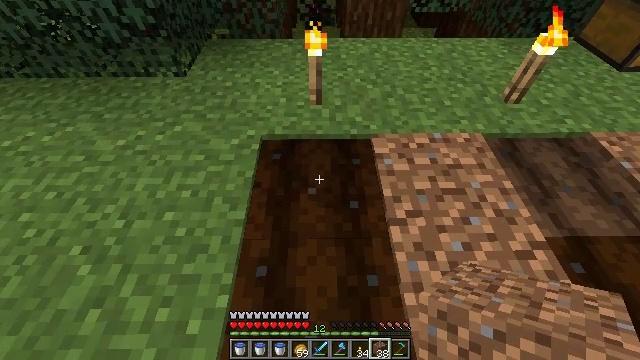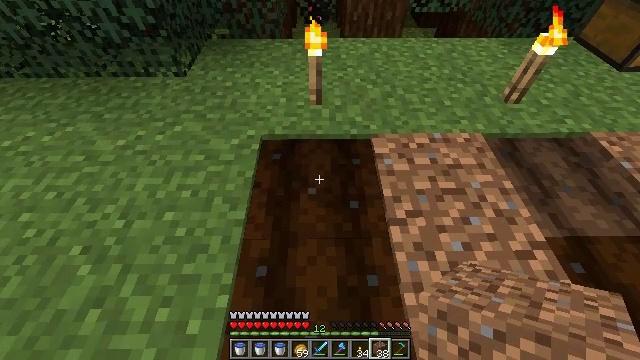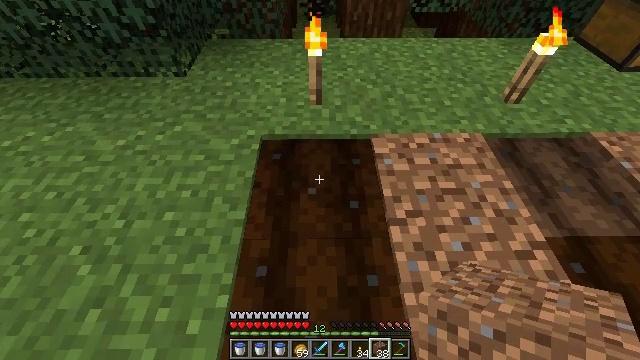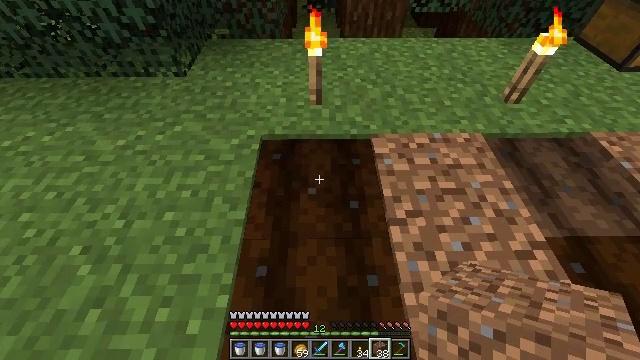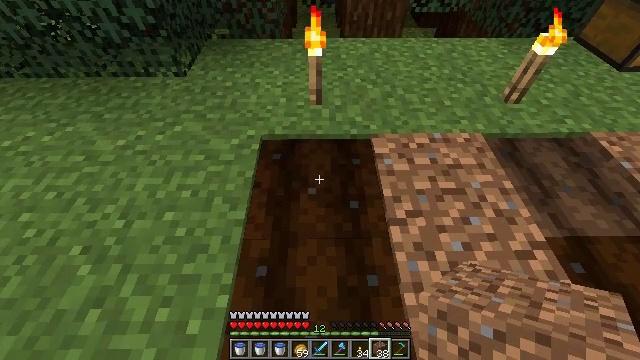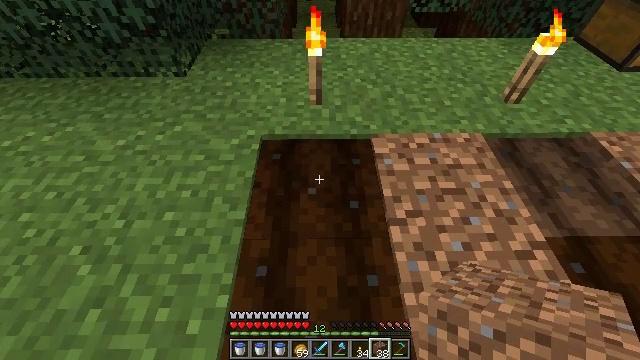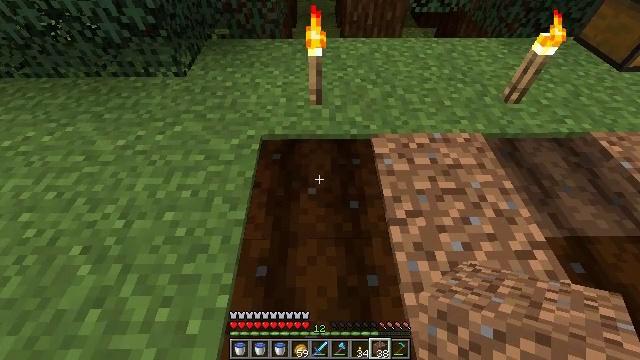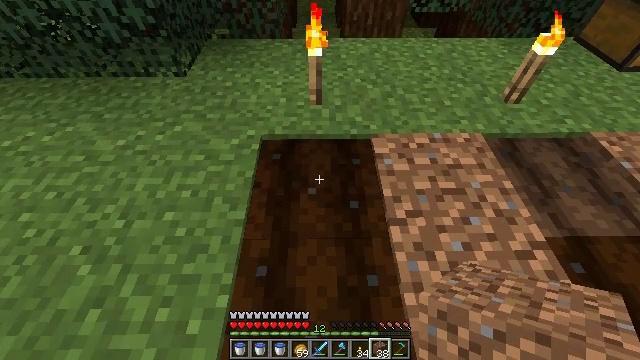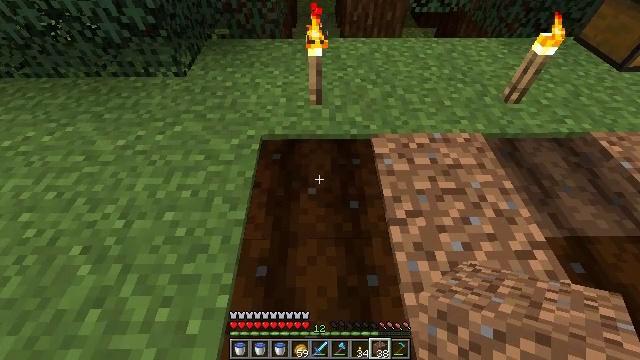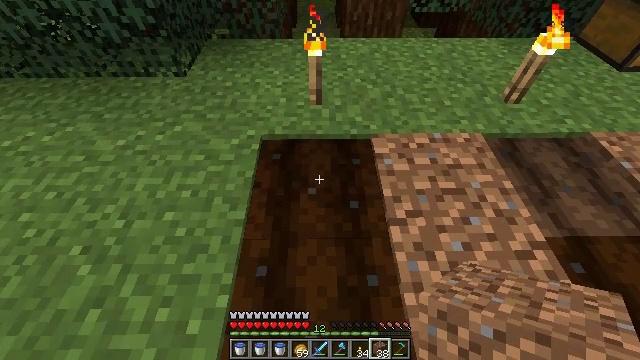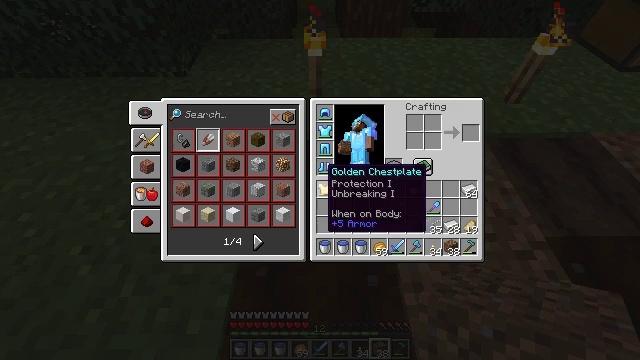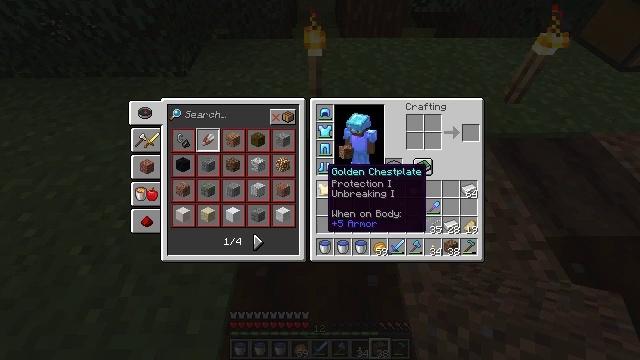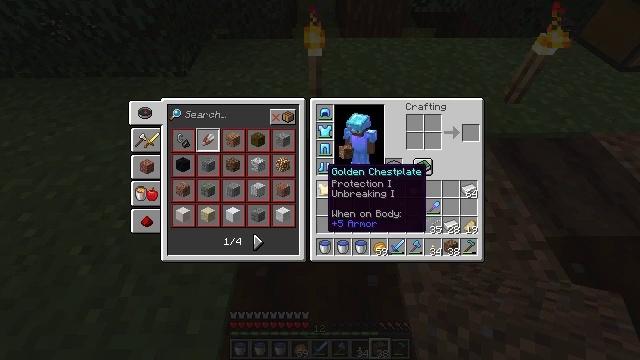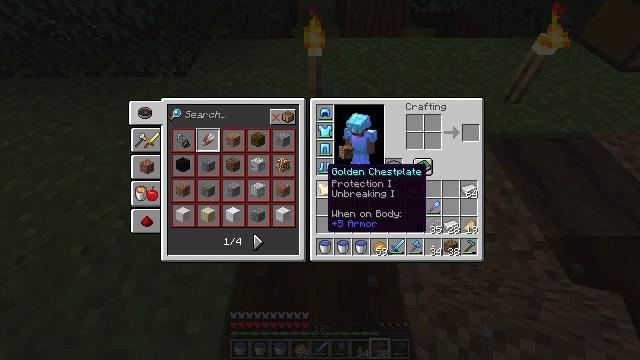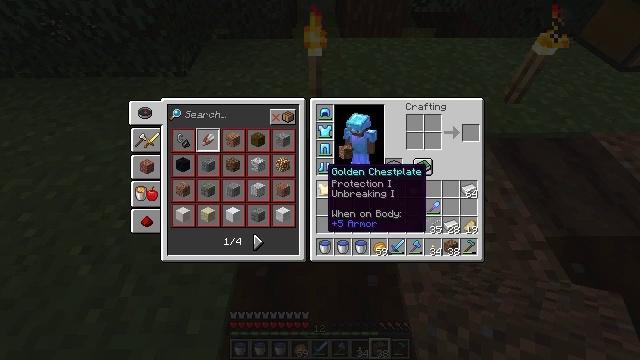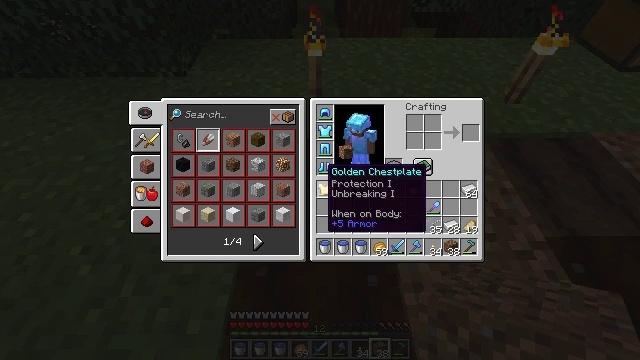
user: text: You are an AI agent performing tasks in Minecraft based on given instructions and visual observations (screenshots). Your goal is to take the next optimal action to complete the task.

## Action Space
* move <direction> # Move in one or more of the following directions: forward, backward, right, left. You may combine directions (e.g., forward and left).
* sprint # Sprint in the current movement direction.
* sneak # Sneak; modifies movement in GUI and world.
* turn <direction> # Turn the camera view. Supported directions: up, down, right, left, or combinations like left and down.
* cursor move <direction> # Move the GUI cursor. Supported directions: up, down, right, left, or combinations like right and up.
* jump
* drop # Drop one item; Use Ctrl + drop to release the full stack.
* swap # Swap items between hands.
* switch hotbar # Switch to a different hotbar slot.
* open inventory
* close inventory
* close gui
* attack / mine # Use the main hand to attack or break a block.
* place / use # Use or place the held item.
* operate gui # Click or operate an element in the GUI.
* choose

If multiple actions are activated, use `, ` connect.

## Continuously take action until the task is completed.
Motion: motion action
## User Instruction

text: Attack the farmland to gather it.
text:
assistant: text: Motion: no_op
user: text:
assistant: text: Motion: no_op
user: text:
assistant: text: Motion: no_op
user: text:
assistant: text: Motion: no_op
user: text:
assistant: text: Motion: no_op
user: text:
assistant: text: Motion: no_op
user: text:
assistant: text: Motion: no_op
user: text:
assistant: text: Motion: no_op
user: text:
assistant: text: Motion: no_op
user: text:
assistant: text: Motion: open inventory
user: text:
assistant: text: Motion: open inventory
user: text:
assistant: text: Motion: open inventory
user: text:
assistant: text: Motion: no_op
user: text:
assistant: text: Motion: no_op
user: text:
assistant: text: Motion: no_op
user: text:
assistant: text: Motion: no_op
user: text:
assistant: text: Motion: cursor move right
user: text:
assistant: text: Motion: cursor move right and down
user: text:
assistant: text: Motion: cursor move right and down
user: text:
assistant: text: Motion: cursor move right
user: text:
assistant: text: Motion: no_op
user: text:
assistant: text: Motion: no_op
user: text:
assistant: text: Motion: no_op
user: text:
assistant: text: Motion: no_op
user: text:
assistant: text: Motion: no_op
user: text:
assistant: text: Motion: no_op
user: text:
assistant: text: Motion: cursor move left
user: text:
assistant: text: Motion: cursor move left
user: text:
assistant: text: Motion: no_op
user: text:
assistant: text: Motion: no_op